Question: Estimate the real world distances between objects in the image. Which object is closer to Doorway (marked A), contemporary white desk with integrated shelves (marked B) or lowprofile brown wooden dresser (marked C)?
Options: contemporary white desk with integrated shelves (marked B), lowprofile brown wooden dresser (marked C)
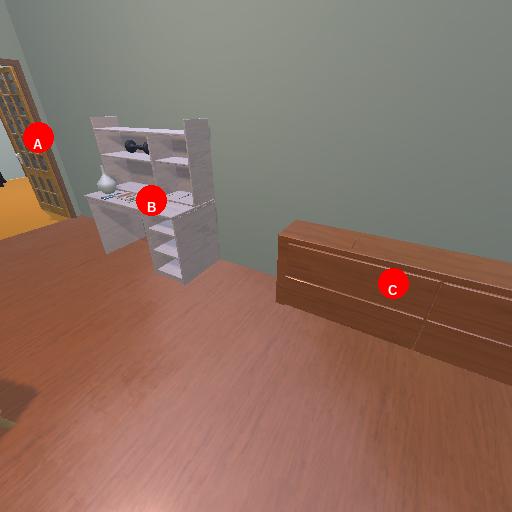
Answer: contemporary white desk with integrated shelves (marked B)